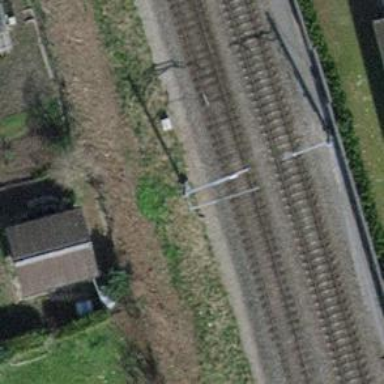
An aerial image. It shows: Single railway track with electrified contact line.